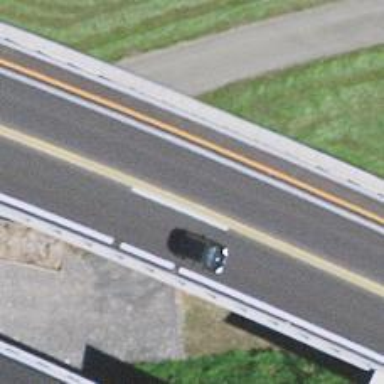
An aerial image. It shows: Beam bridge on motorway.